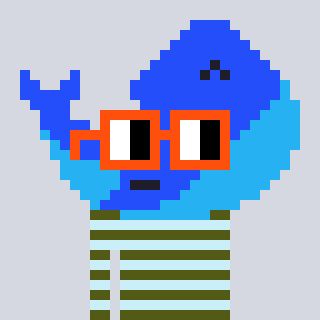
a pixel art character with square orange glasses, a whale-shaped head and a cold-colored body on a cool background